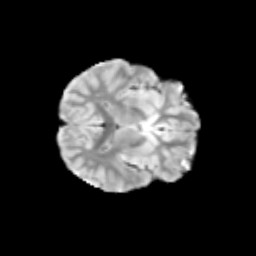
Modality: T2w
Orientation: axial
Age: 9
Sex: female
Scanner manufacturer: siemens
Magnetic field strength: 3 T
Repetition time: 3.8 s
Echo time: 0.07 s